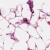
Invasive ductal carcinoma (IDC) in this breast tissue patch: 0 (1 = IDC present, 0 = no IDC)